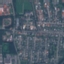
Land use / land cover: Residential